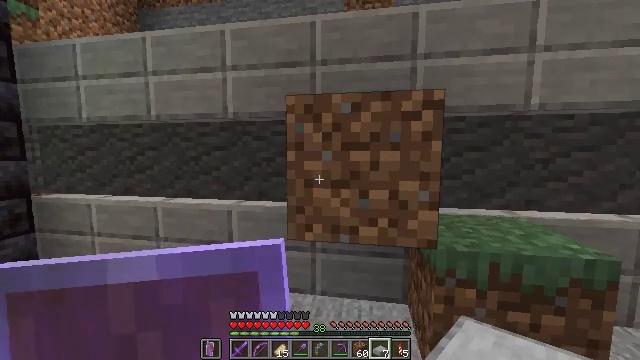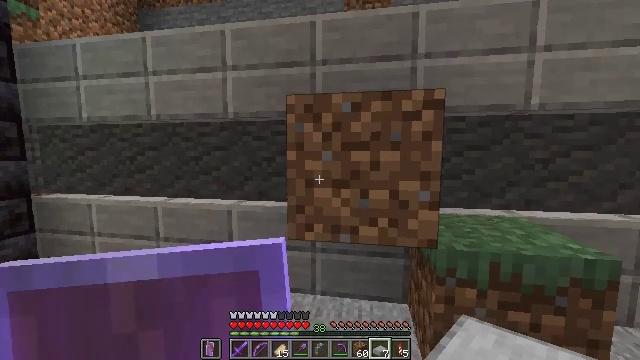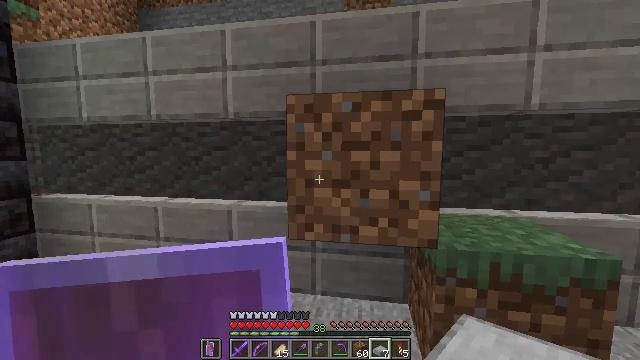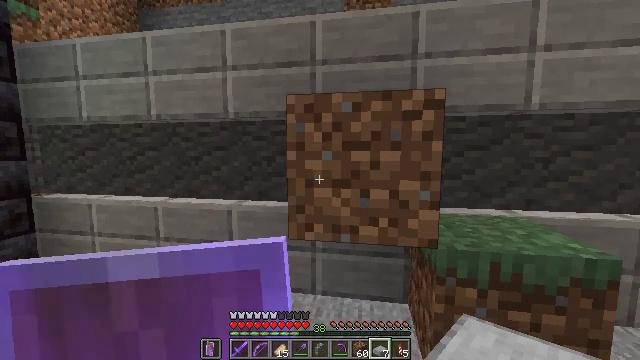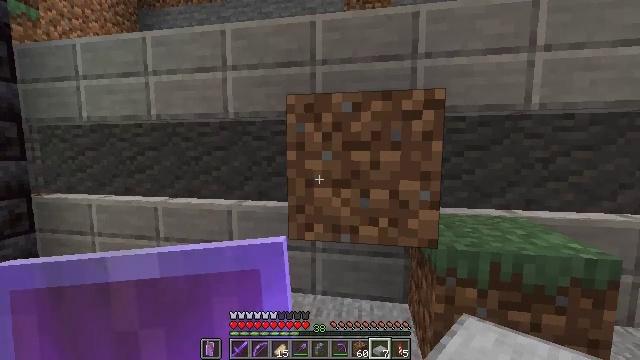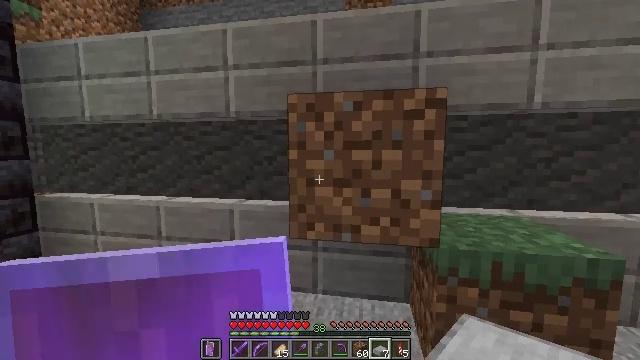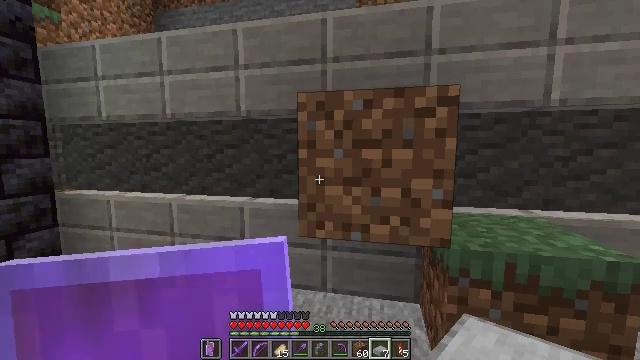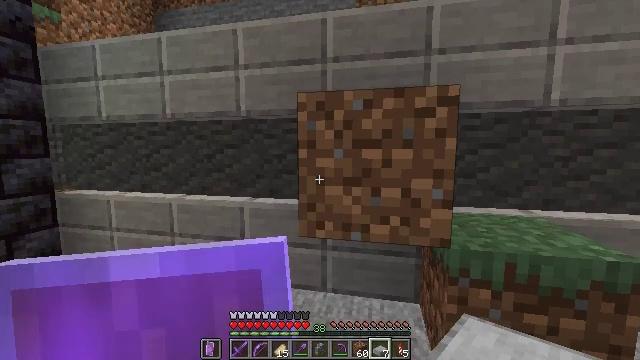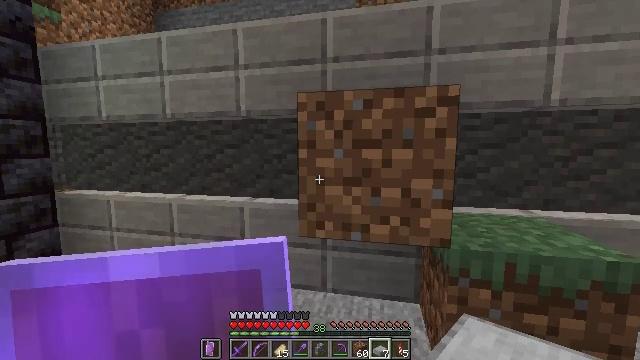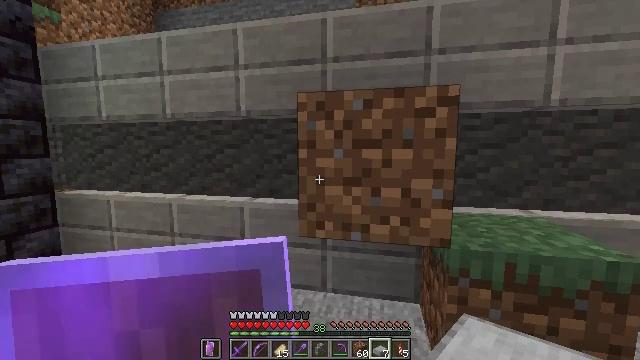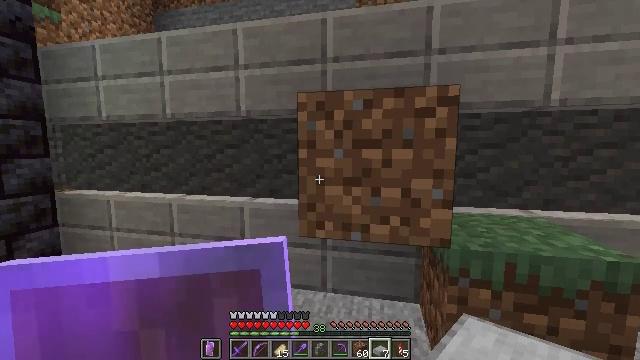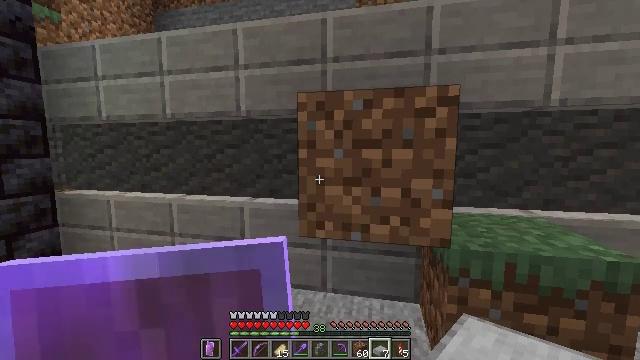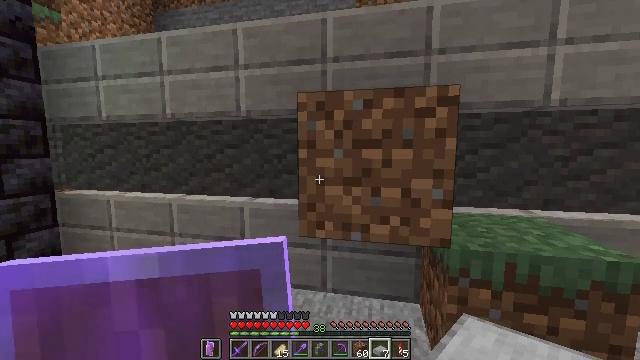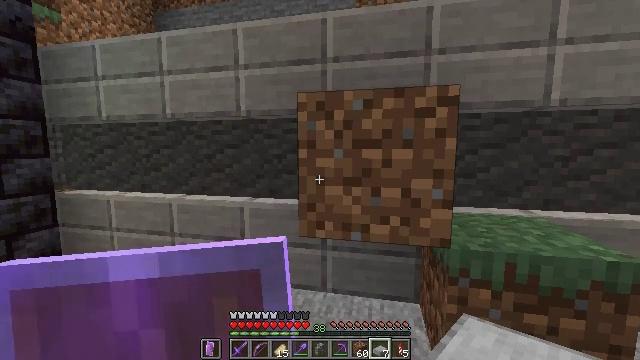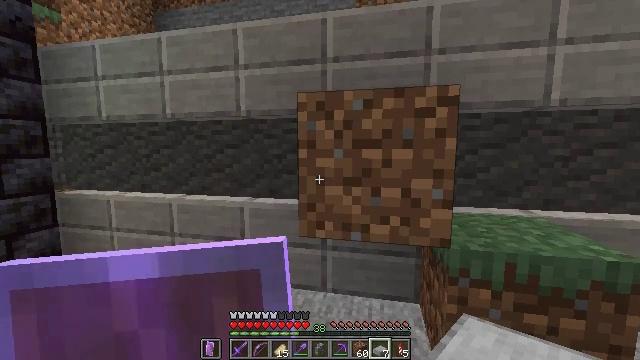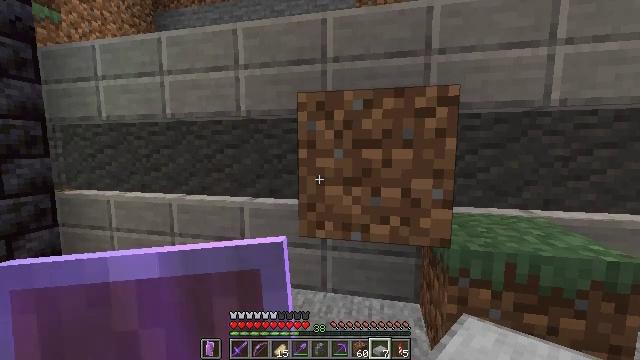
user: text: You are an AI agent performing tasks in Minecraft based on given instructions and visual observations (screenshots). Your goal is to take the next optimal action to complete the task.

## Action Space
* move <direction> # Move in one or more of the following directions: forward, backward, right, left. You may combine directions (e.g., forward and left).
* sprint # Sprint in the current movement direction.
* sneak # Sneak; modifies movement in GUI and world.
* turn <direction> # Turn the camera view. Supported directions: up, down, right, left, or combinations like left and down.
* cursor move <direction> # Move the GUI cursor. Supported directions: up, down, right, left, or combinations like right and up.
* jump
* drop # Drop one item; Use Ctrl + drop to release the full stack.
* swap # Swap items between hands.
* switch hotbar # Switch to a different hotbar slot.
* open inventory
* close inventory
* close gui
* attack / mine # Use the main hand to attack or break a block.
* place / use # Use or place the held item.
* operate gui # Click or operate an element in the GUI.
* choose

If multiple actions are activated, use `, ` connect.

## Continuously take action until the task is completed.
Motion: motion action
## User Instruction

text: Retrieve the smooth stone slab from the ground.
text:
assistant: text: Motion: no_op
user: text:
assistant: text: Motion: no_op
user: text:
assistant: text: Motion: no_op
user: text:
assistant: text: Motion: no_op
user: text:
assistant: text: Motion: no_op
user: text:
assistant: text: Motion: turn left
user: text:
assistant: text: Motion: no_op
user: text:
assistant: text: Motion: no_op
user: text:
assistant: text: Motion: no_op
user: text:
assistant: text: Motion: no_op
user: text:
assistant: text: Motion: no_op
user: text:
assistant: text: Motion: no_op
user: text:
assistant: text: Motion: no_op
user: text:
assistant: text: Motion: no_op
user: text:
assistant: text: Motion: no_op
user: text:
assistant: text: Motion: no_op
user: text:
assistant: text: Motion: no_op
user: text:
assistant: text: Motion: no_op
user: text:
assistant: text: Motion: no_op
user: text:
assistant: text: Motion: no_op
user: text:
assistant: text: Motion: no_op
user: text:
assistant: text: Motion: no_op
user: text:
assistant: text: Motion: no_op
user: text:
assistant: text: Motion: no_op
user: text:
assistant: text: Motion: no_op
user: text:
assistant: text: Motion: no_op
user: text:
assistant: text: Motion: no_op
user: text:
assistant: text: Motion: no_op
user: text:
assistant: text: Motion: no_op
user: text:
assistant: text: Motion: no_op